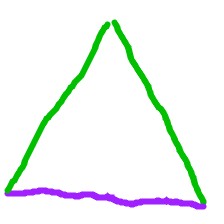
Shape: triangle